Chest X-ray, PA view. Patient: 73 years old, sex F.
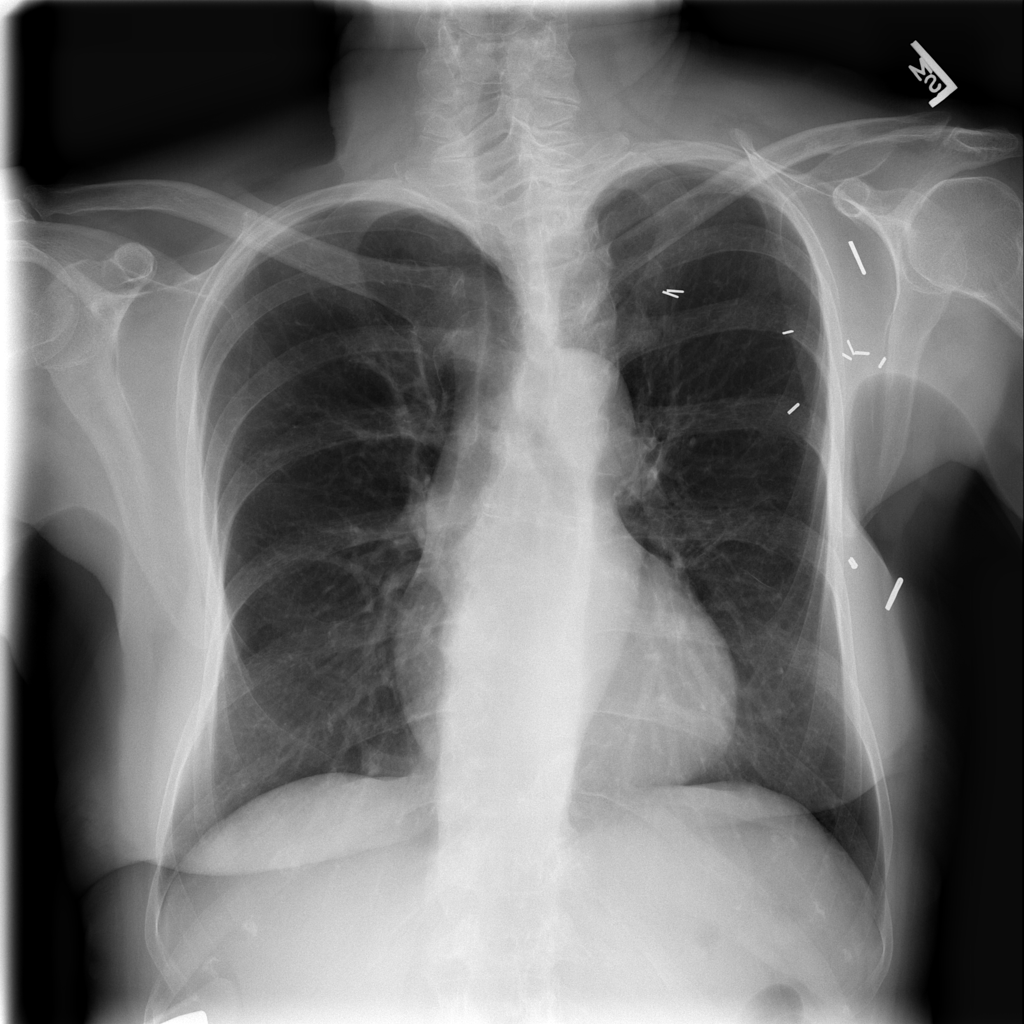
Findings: No Finding